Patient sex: M
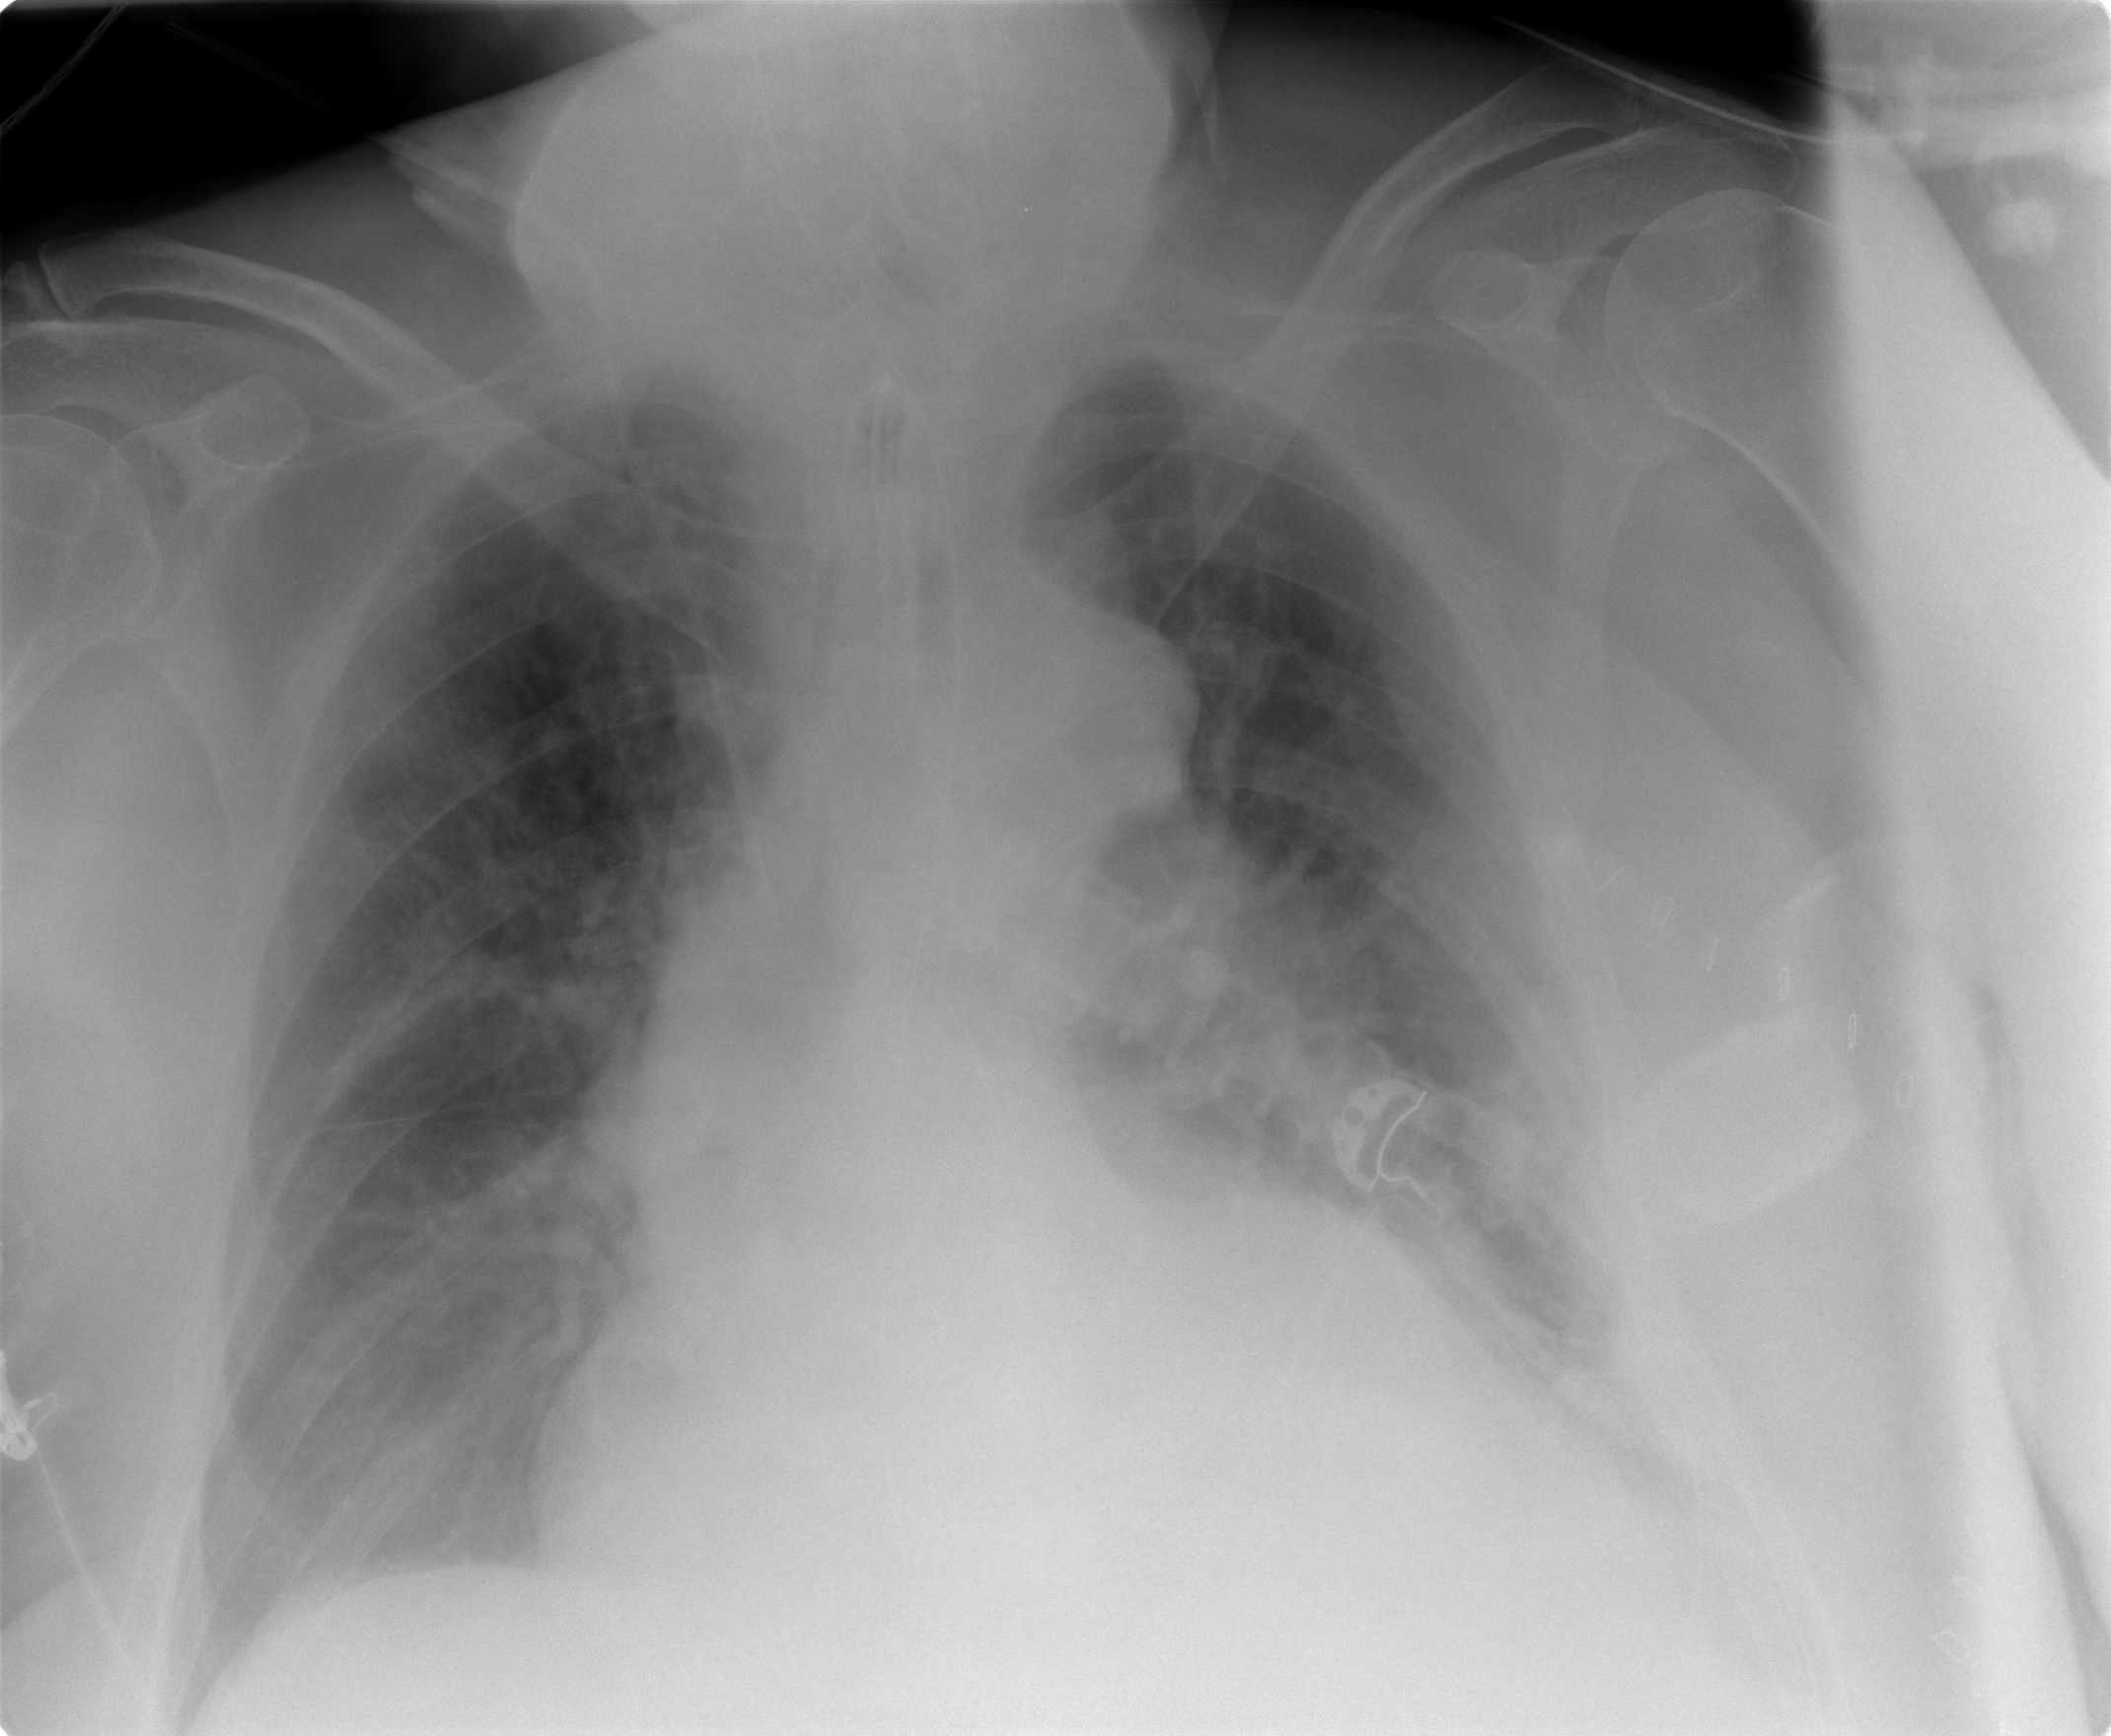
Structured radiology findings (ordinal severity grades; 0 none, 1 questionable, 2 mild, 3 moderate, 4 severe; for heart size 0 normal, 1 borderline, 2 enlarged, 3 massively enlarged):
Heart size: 2
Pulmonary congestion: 2
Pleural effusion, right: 2
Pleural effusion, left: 2
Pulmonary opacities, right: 0
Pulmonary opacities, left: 2
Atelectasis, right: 2
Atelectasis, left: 2